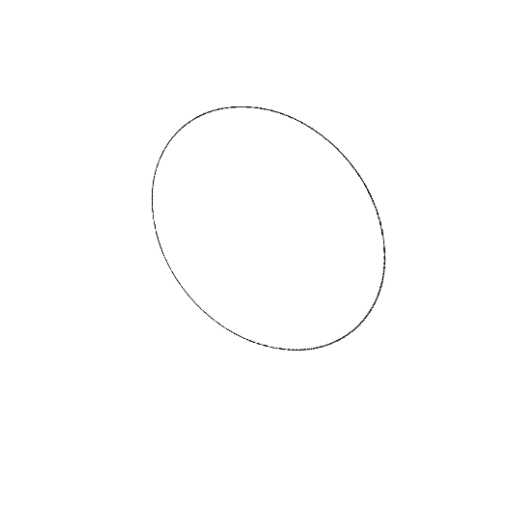
Crossing number: 0